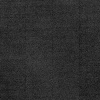
Atmospheric dust classification: dusty